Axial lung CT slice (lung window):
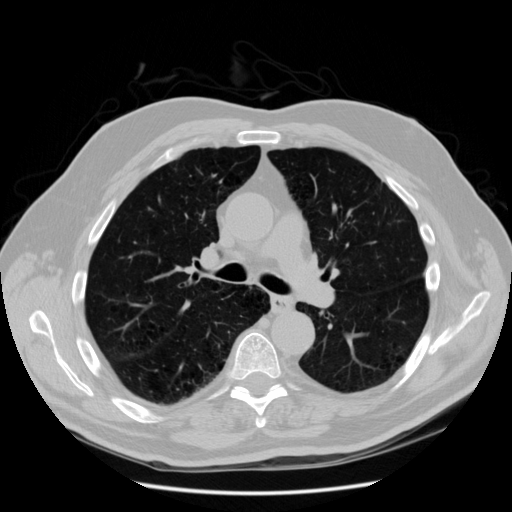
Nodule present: no